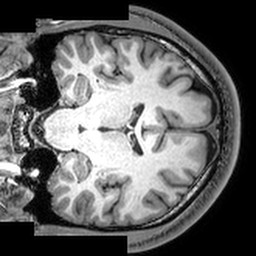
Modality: T1w
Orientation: coronal
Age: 24
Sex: male
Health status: healthy
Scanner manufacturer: philips
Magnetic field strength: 3 T
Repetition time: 0.007093 s
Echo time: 0.003195 s